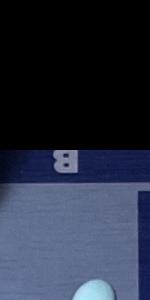
Label: Empty